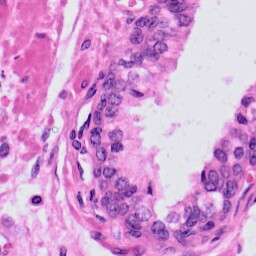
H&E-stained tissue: Prostate